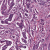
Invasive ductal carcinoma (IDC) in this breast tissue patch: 1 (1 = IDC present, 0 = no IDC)